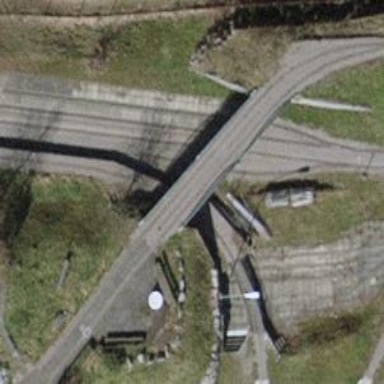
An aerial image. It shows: Viaduct bridge for miniature railway.